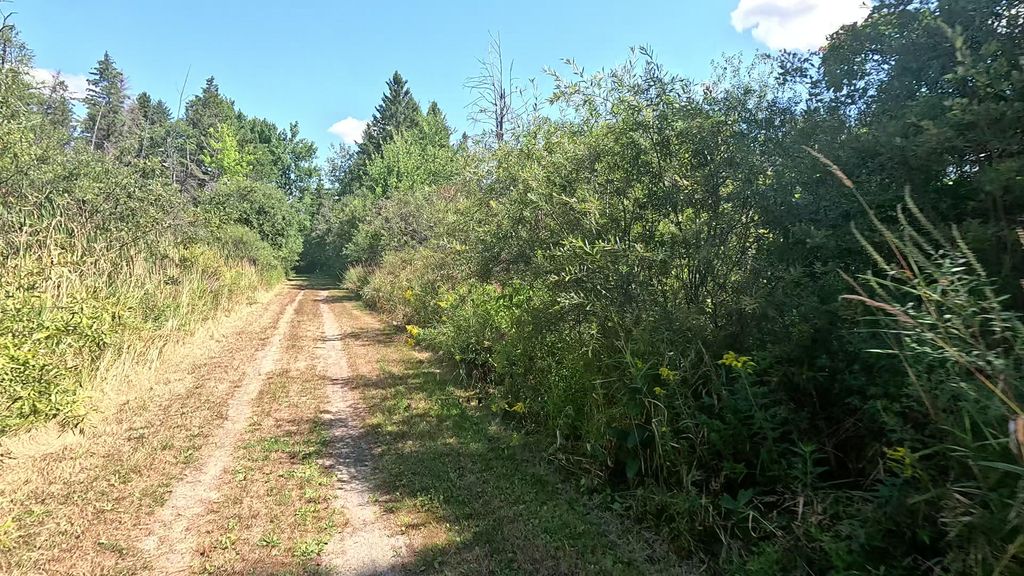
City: ottawa-gatineau